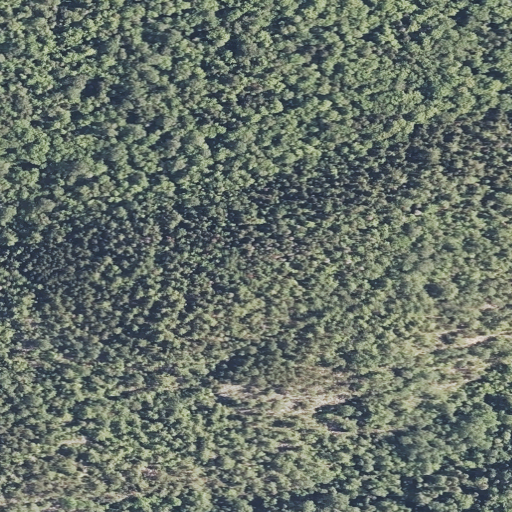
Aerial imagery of mountain in Maine named Wadleigh Mountain containing mixed forest, evergreen forest, and deciduous forest